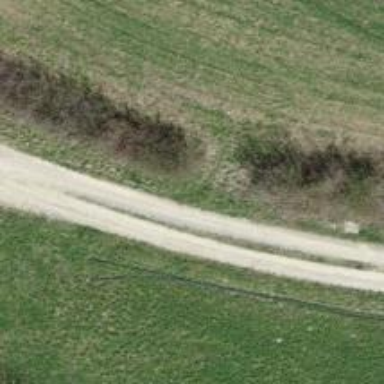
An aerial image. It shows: Compacted track with grade2 surface.